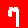
Digit: 7